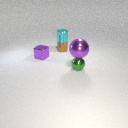
small green metal sphere below large purple metal sphere